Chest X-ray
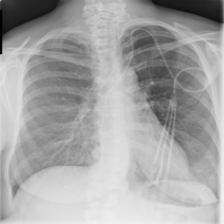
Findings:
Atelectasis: negative
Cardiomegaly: negative
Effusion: negative
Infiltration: negative
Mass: negative
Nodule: negative
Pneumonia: negative
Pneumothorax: negative
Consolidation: negative
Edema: negative
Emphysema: negative
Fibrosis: negative
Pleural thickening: negative
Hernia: negative